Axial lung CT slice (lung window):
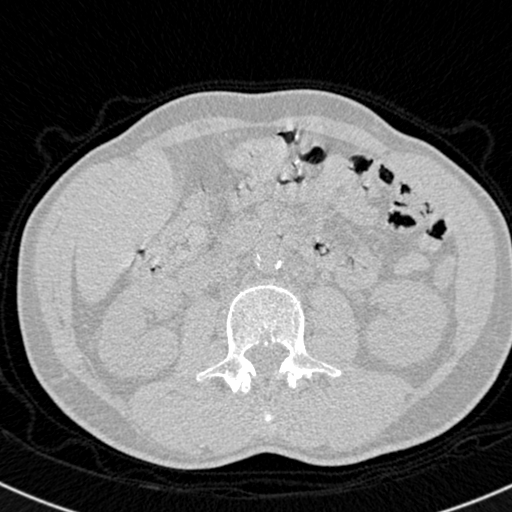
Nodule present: no